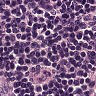
Metastatic tissue present: no